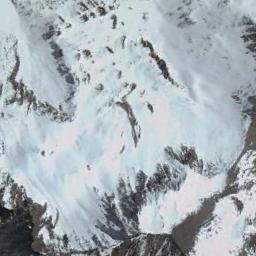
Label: snowberg